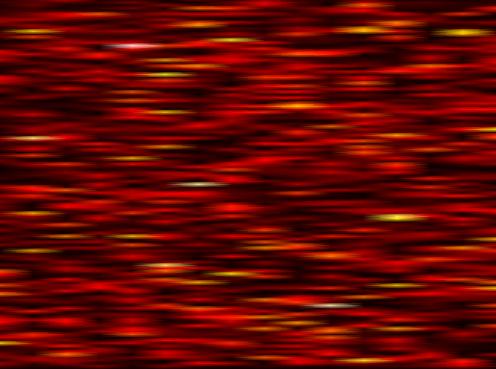
Label: FOFDM